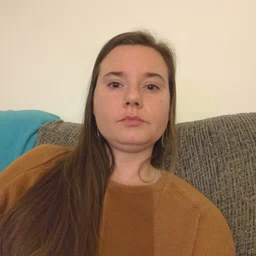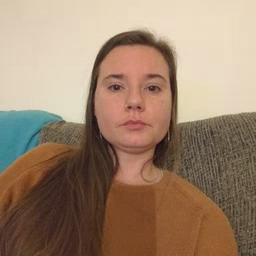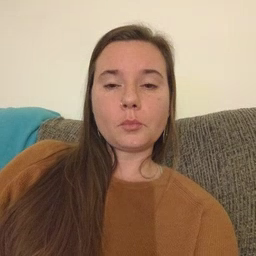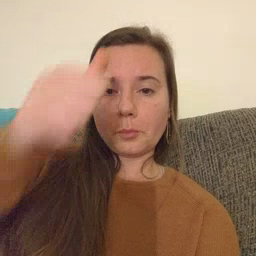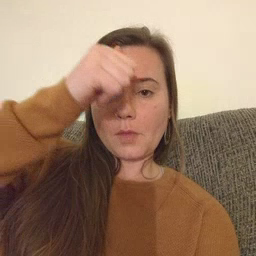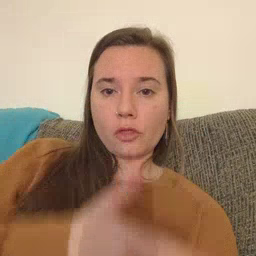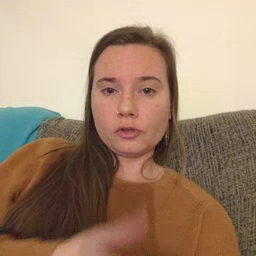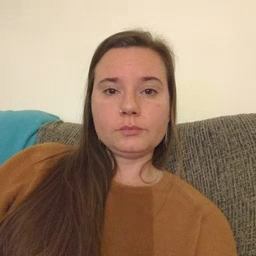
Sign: brother